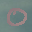
Label: 0